Question:
what will be the query to find out which id is having both languages french and german?
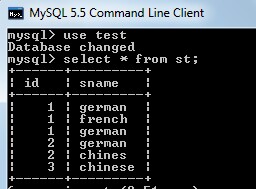
Answer: You can use this statement:
'''
SELECT id
FROM st
where name in ('german','french')
Group by id
having Count(*)=2
'''
You should rename the column 'id' in 'student_id'